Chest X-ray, PA view. Patient: 35 years old, sex M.
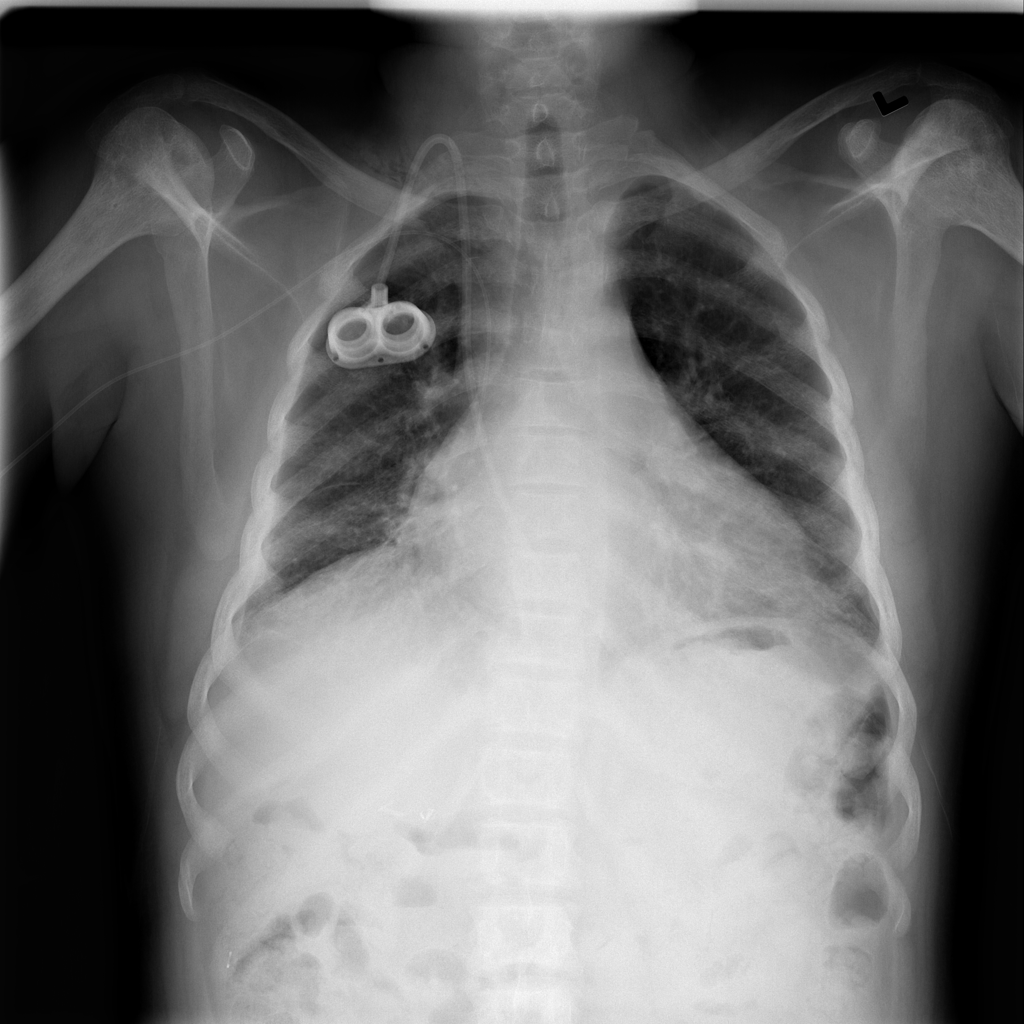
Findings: Cardiomegaly, Fibrosis, Nodule